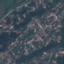
Label: Residential